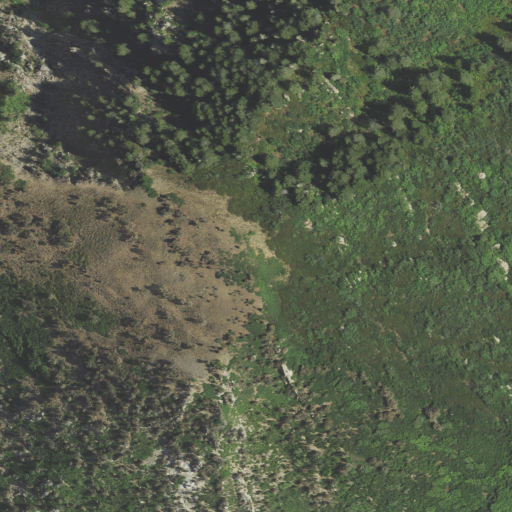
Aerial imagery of mountain in Utah named Middle Peak containing deciduous forest, evergreen forest, and shrub